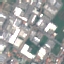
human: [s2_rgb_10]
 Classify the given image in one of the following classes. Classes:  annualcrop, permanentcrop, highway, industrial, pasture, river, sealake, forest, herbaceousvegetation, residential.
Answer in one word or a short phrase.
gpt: Industrial